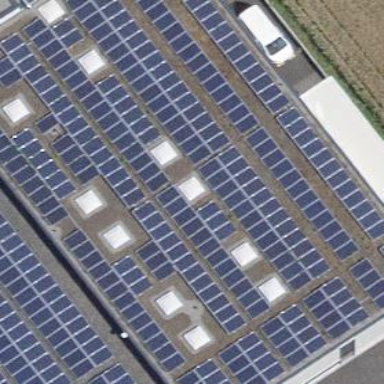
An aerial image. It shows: Solar power generator utilizing photovoltaic technology with solar photovoltaic panels.